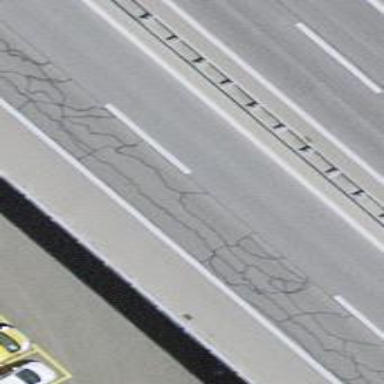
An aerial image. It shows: Asphalt bridge over motorway.